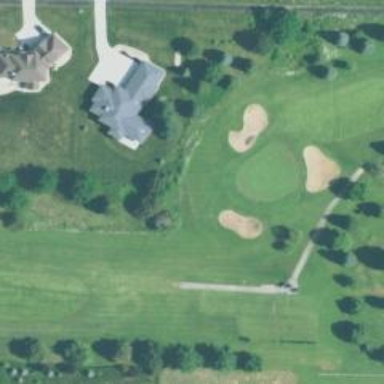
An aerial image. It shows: Golf hole.